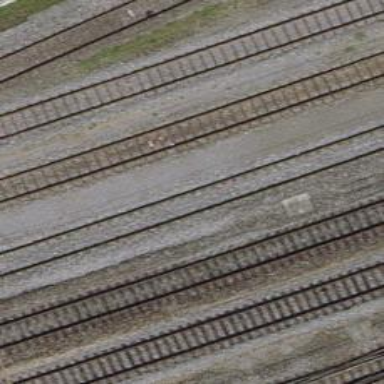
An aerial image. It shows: Rail yard with electrified contact lines for the trains.